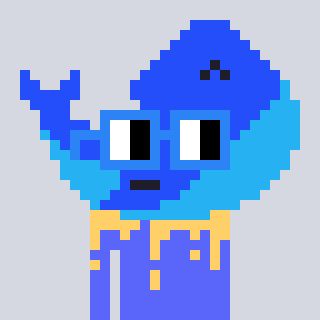
a pixel art character with square blue glasses, a whale-shaped head and a purple-colored body on a cool background